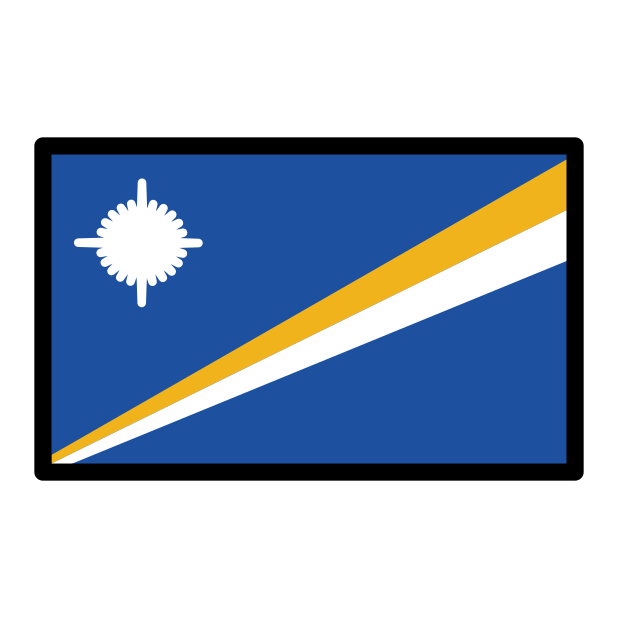
flag: Marshall Islands